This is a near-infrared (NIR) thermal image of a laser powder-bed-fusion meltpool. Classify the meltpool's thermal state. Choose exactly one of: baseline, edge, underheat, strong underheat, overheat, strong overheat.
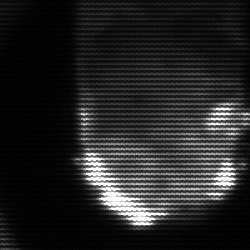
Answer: baseline